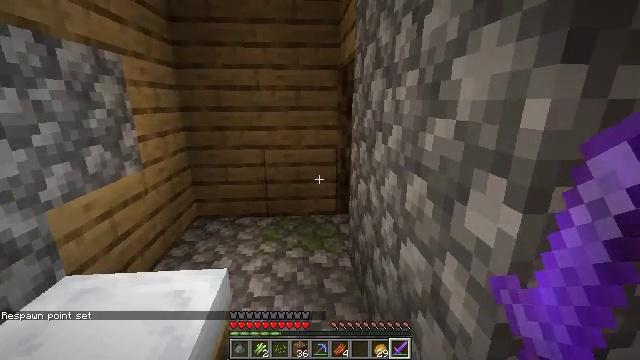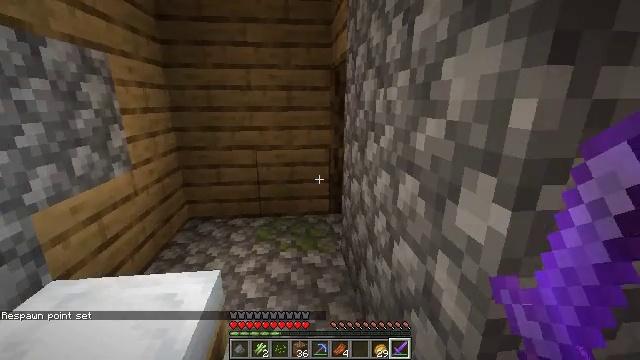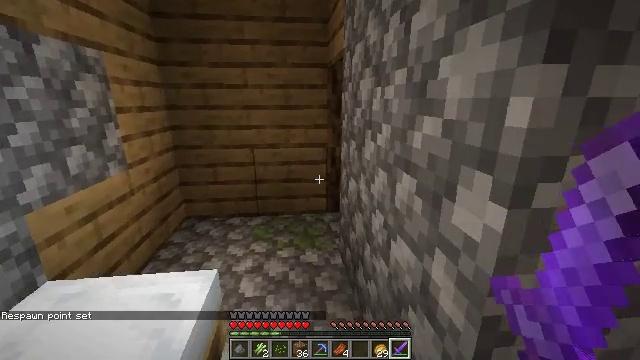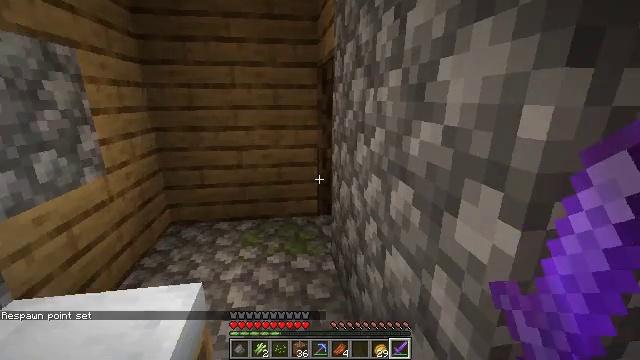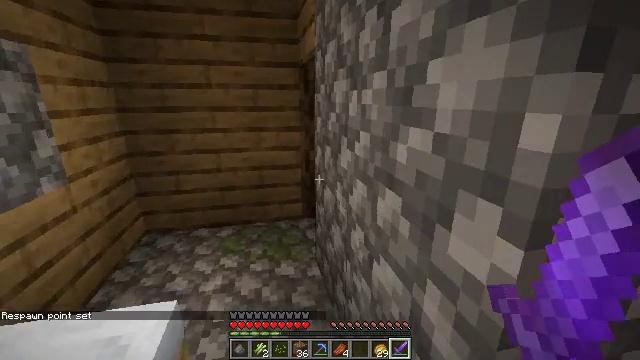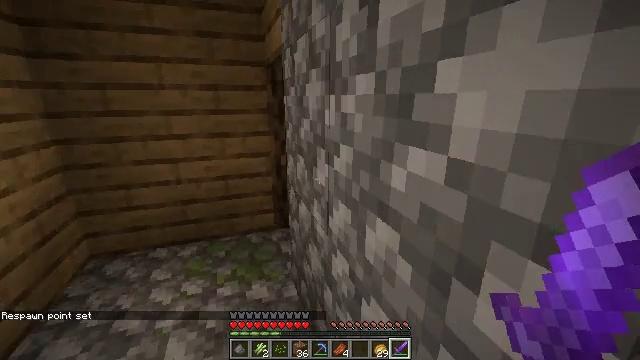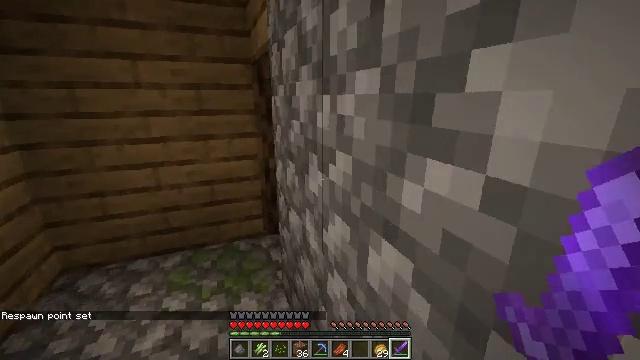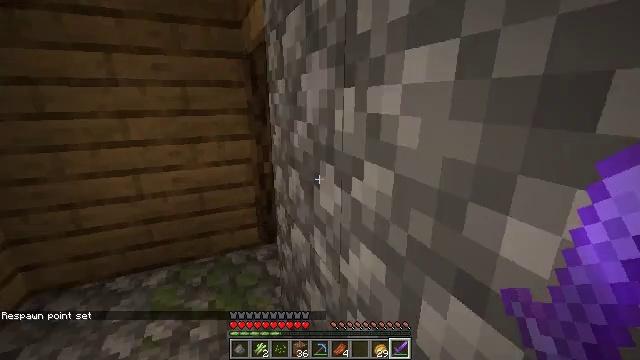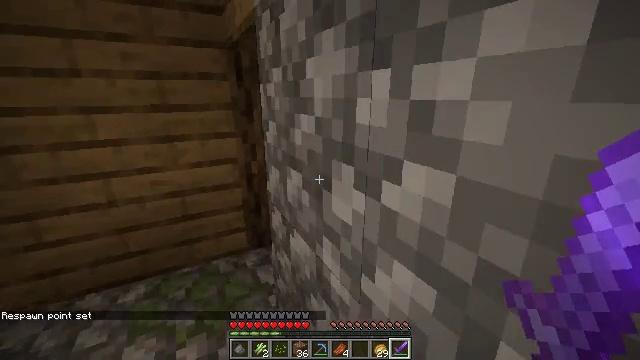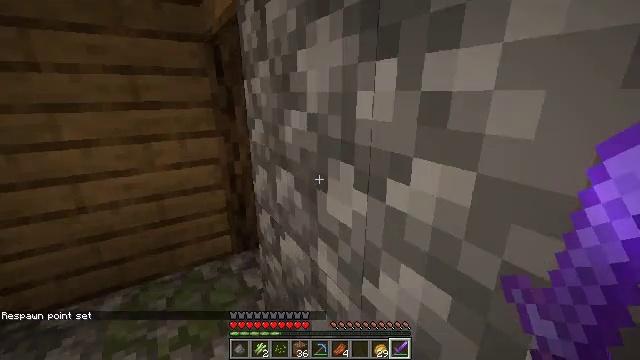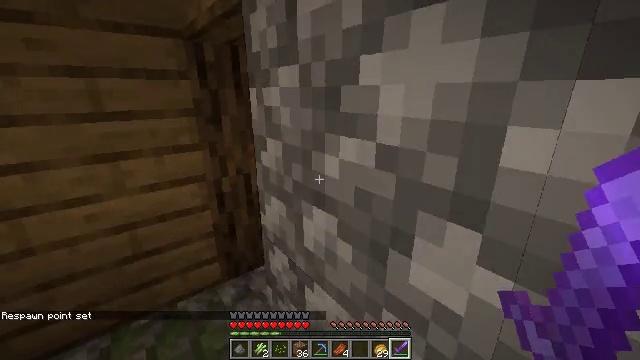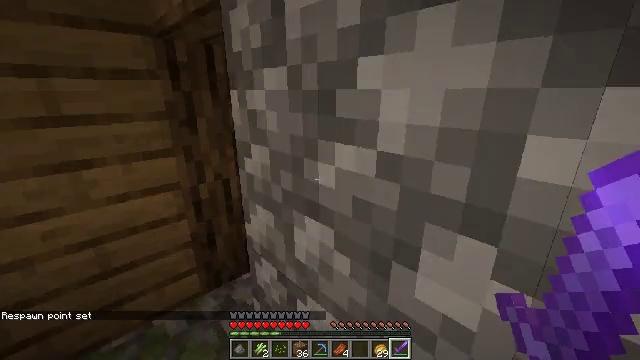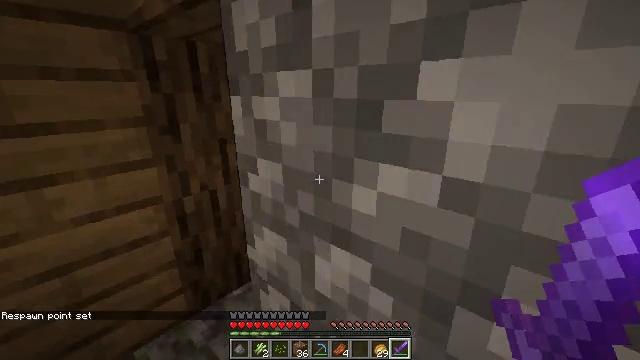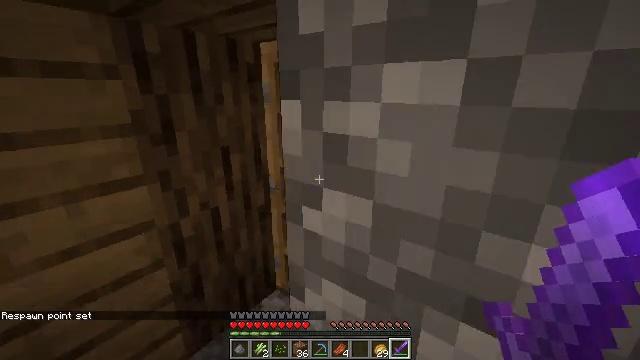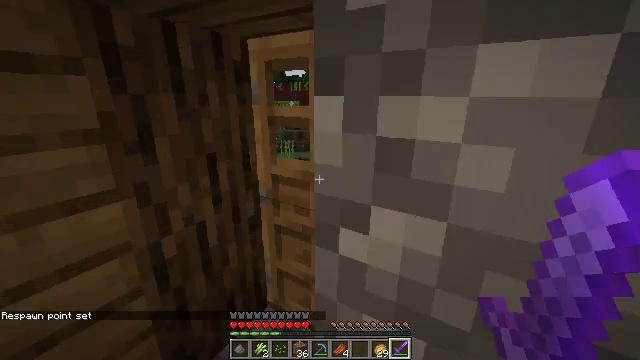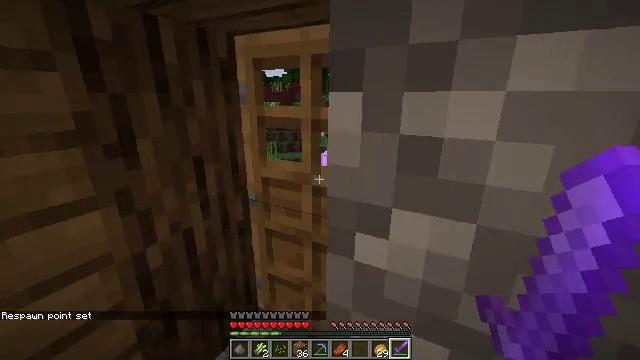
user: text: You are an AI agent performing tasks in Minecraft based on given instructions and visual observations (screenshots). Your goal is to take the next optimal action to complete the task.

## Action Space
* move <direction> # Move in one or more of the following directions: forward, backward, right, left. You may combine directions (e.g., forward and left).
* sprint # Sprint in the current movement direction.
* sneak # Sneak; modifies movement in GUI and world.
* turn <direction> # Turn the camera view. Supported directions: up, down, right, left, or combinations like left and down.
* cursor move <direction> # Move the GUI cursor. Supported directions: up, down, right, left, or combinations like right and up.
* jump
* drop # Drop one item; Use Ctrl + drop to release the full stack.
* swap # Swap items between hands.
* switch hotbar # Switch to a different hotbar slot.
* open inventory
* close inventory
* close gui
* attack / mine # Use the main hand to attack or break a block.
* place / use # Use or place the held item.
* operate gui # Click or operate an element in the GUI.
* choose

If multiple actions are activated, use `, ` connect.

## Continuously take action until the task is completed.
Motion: motion action
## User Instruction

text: Kill mobs.
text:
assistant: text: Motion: turn right
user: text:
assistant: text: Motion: no_op
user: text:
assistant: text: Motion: move forward, turn right
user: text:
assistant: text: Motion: move forward, turn right
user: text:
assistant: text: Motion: move forward, turn right
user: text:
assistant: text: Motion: move forward, turn right
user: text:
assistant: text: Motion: move forward and move left, turn right
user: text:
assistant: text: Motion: move forward and move left, turn right
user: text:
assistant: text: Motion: move forward and move left, turn right
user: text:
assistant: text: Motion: move forward and move left, turn right
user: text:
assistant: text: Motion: move forward and move left, turn right
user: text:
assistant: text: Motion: move forward and move left, turn right
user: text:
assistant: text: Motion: move forward and move left, turn right
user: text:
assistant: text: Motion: move forward and move left, turn right
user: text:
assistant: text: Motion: move left, turn right
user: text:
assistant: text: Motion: move left, turn right
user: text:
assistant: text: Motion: turn right
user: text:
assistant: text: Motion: turn right
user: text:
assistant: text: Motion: turn right
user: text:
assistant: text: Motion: no_op
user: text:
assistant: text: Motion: no_op
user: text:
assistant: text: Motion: no_op
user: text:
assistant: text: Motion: no_op
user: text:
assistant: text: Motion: no_op
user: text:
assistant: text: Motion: turn right
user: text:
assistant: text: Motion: turn right
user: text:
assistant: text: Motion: turn right
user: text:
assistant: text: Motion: no_op
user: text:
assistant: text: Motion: use / place
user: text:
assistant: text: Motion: use / place